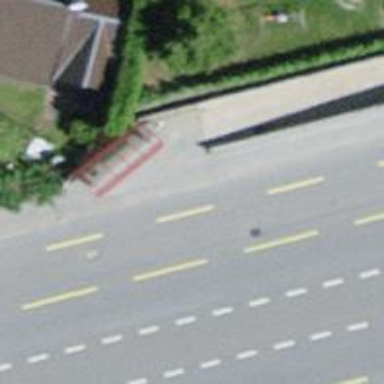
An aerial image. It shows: Bus stop with platform for public transport.